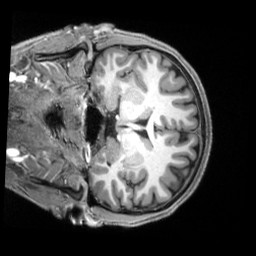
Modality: T1w
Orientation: coronal
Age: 26
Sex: male
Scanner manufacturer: siemens
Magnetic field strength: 3 T
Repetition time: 2.3 s
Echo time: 0.00229 s